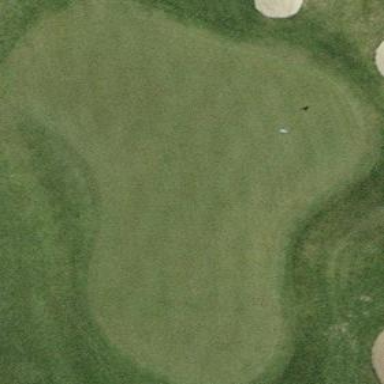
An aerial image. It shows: Green golf area with grass land use.